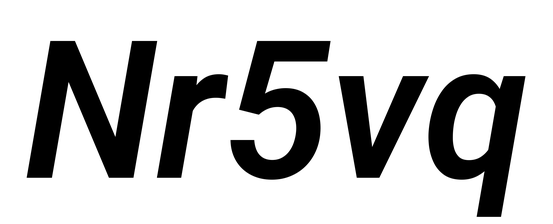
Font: Roboto-Italic_SemiBold_Italic